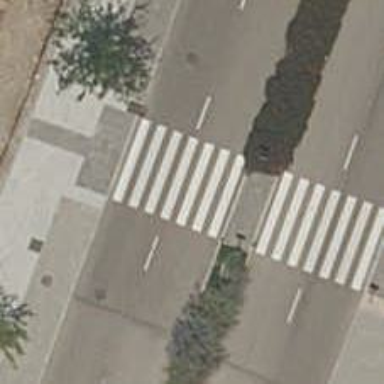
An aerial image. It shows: Uncontrolled road crossing.